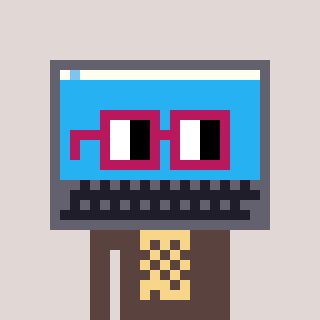
a pixel art character with square dark red glasses, a laptop-shaped head and a darkbrown-colored body on a warm background